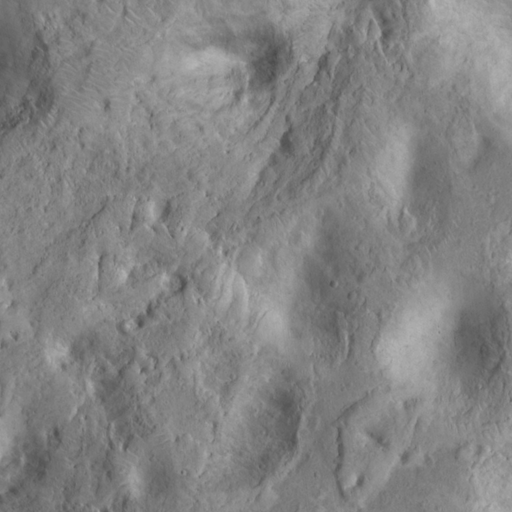
Classes present: Background, Cone